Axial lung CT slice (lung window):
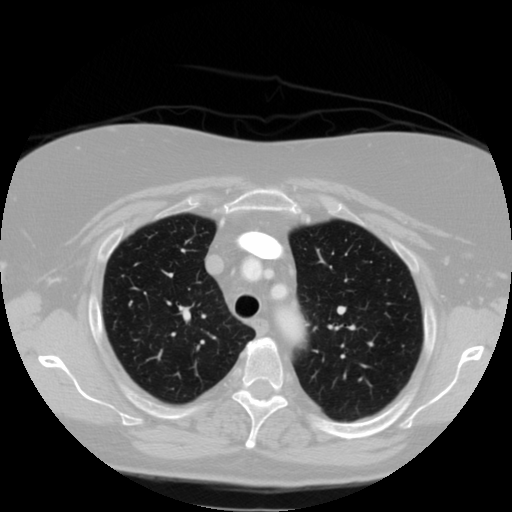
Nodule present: no